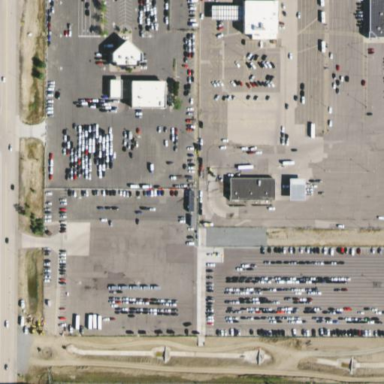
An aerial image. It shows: Car rental facility.